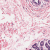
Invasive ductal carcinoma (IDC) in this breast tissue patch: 0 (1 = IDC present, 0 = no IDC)